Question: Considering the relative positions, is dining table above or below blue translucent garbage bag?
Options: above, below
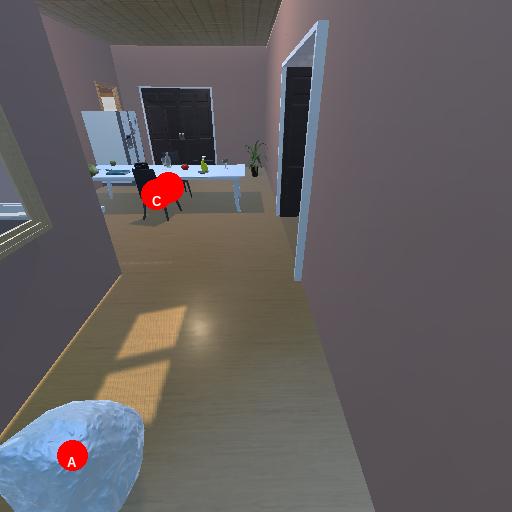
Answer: above